Question: I am trying to create a map for "Ecuador" country with the coordinates 1.8312deg S, 78.1834deg W in Folium map using the below code
'''
map = folium.Map(location=[1.8312, 78.1834], zoom_start=12)
map
'''
The map is not appearing and getting below empty output

When I tried for another country example: US, I am getting an output. Not sure why I am not getting for Ecuador. I am using Jupyter notebook.
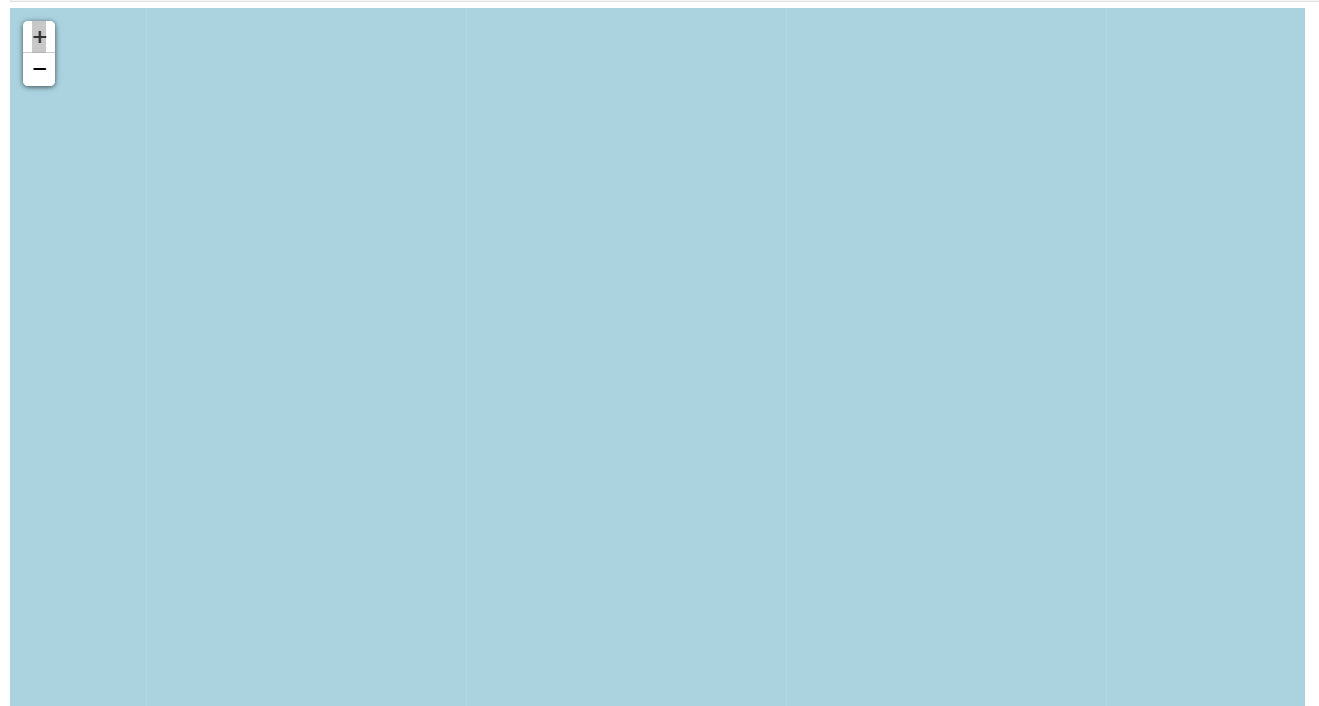
Answer: The coordinates you used (1.8312, 78.1834) refer to south and west. Folium <URL>.
Therefore, use:
'''
import folium
m = folium.Map(location=[-0.22985, -78.52495], zoom_start=12)
m
'''
and you get your map:
<URL>